Question: I want to make a table looks like this:

The inside table is not an issue but don't know how to create the outer frame which includes "Item Descriptions", "Shipping", and "Returns" tabs. A minimal example would be greatly appreciated. Thank you.
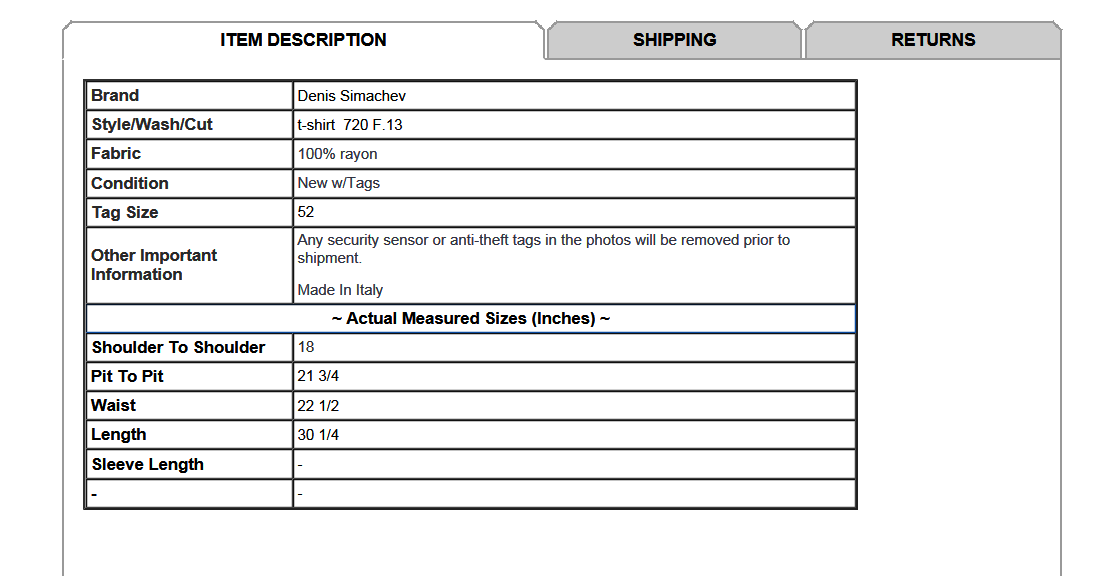
Answer: You could certainly use jQuery to solve this. That's what I did when I needed some tabs. I did something like:
'''
<ul>
<li><a href="#tab-description">Description</a></li>
<li><a href="#tab-shipping">Shipping</a></li>
<li><a href="#tab-returns">Returns</a></li>
</ul>
<div id="tab-description" class="mytabs">
</div>
<div id="tab-shipping" class="mytabs">
</div>
<div id="tab-returns" class="mytabs">
</div>
'''
and then some jQuery to make the tabs:
'''
<script language="javascript" type="text/javascript">
$(document).ready(function () {
$("#mytabs").tabs({ fx: {opacity: 'toggle'} });
});
</script>
'''
works pretty nicely for me. Just fill in whatever your content is in each of the divs.